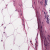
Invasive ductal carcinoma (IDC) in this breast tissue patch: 0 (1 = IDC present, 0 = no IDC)